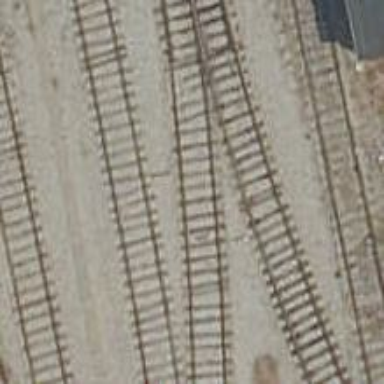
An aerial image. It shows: Railway yard with electrified contact lines.